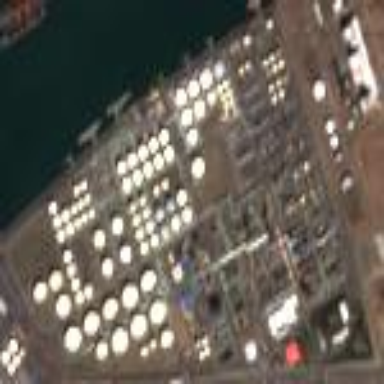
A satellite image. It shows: Industrial area with oil refinery.